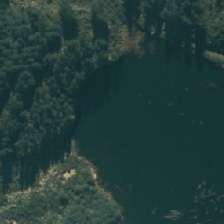
Land cover: lake_pond